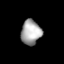
Tissue: lung
Cell type: Epithelial cells
Senescence score: 0.2173
Nuclear area (px): 482
Mean DAPI intensity: 168.494